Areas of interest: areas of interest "Wuhan Sports Center Football Training Field 1"
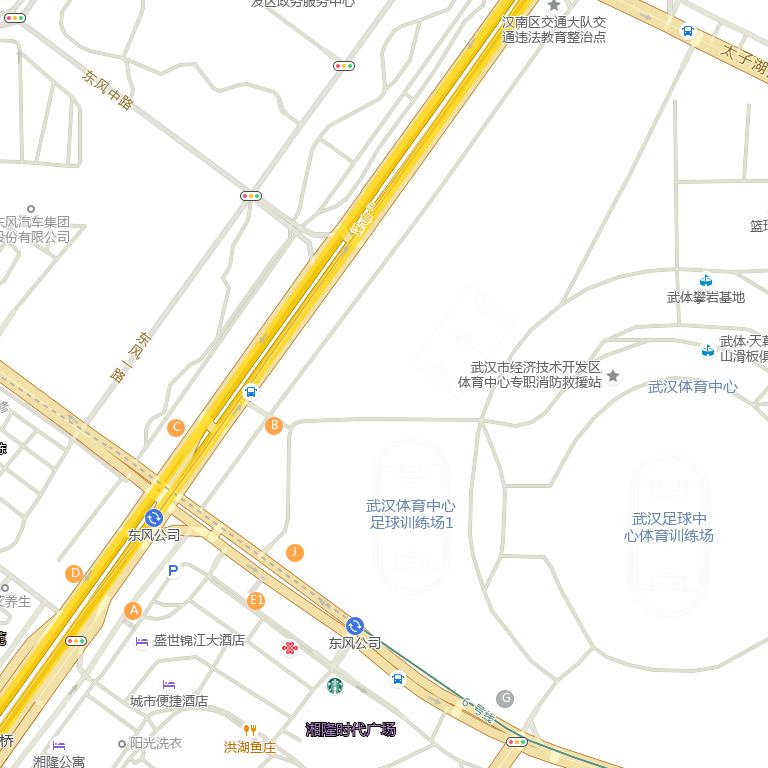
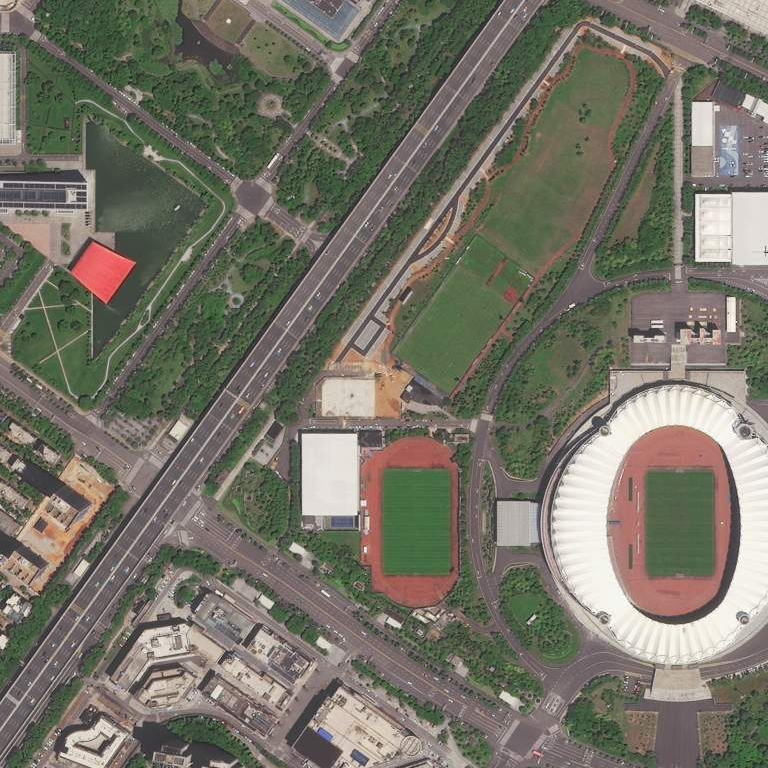